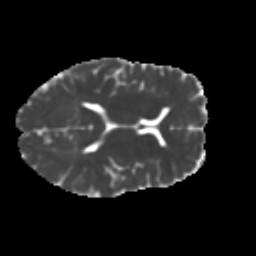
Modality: MD
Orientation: axial
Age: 33
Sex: female
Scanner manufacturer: ge
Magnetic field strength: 3 T
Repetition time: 7.8 s
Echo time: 0.0606 s